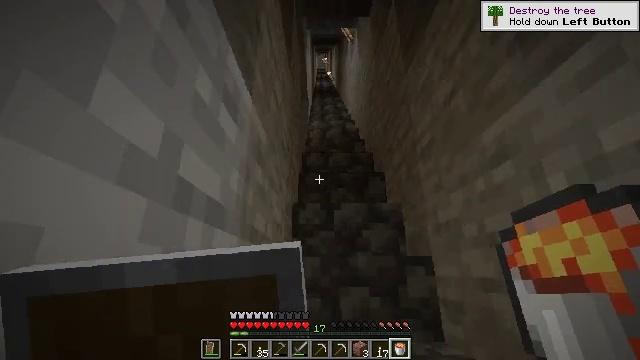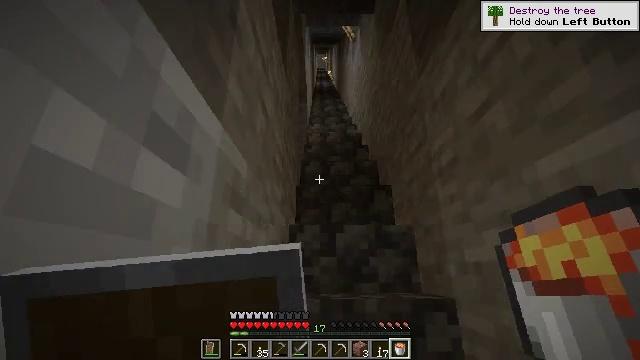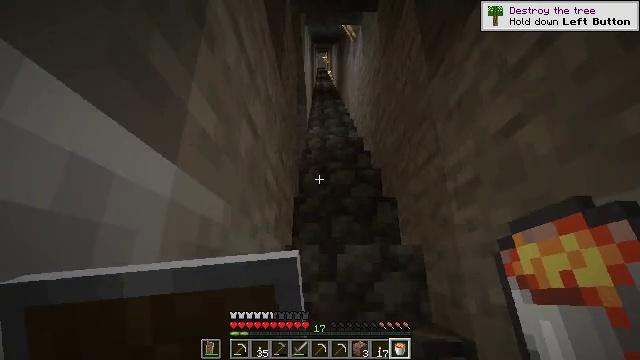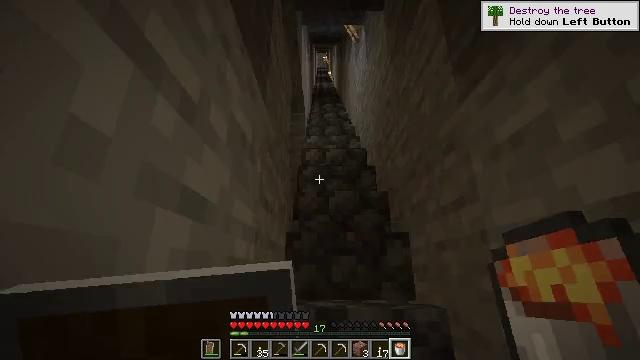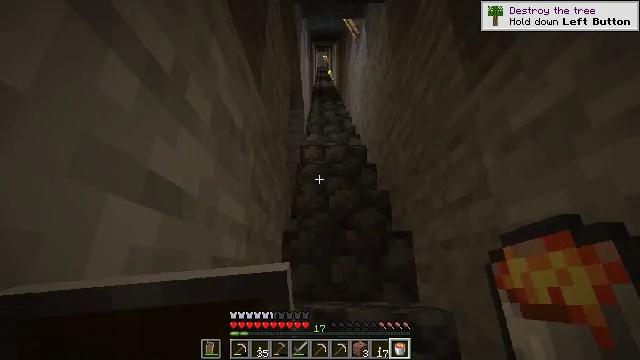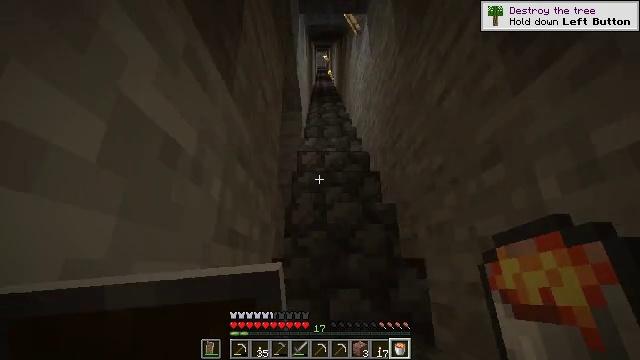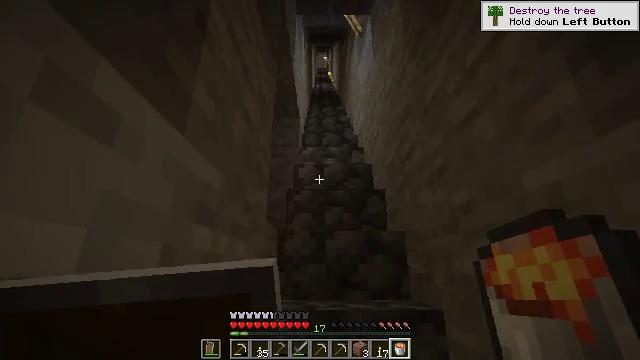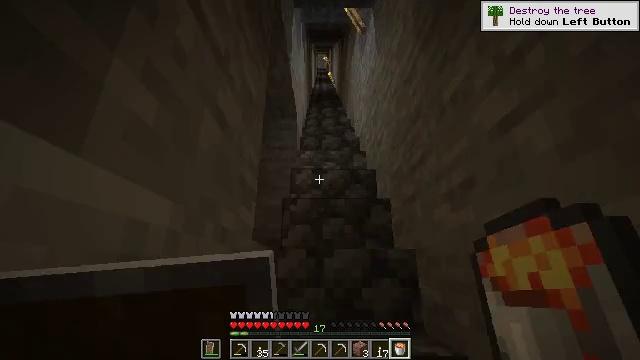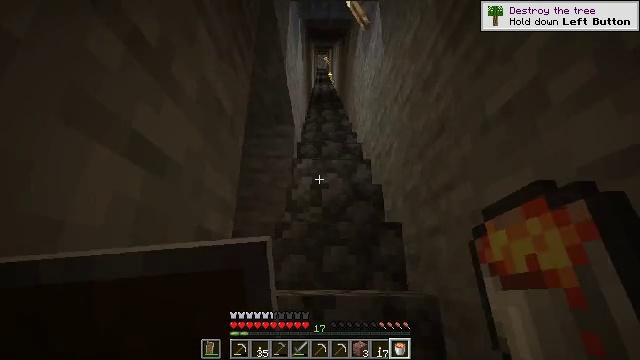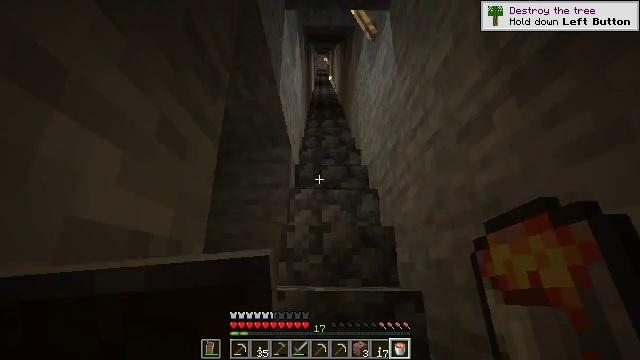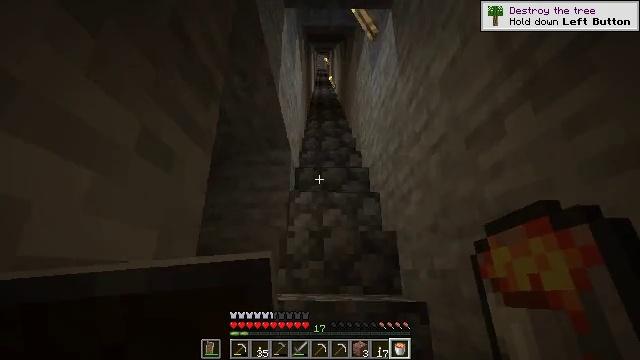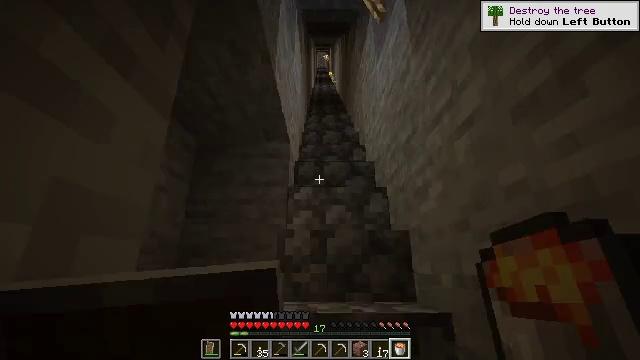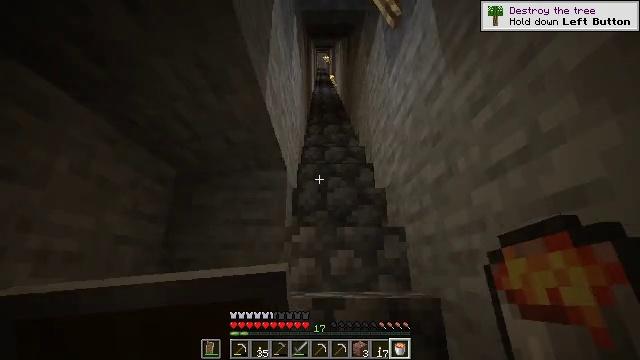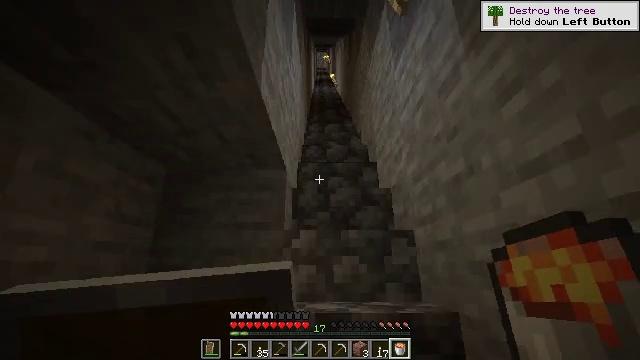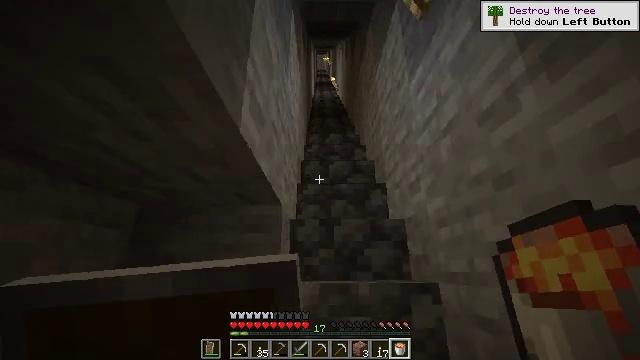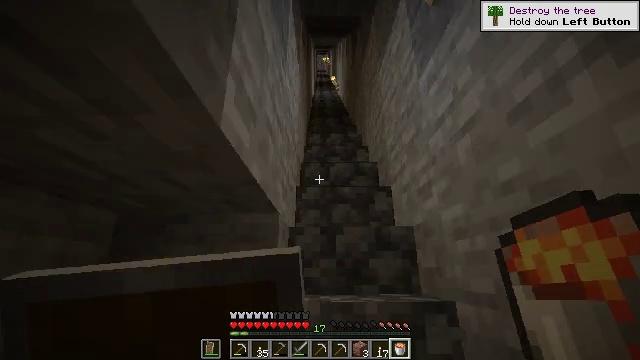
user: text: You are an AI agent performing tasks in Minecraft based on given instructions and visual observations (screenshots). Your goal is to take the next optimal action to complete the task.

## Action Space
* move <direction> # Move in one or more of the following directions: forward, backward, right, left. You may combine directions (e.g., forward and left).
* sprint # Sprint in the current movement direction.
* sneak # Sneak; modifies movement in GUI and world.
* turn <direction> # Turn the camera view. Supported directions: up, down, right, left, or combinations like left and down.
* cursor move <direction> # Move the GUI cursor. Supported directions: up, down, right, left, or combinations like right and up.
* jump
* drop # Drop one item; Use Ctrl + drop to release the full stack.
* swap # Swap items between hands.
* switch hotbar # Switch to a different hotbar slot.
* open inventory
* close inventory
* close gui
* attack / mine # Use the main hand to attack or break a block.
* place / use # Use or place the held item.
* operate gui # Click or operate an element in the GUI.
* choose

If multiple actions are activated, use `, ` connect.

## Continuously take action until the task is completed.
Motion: motion action
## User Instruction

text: craft item air
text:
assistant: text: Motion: move forward
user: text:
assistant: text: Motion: move forward
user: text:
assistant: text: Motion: move forward
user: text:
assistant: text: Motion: move forward
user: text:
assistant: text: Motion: move forward
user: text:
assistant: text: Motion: move forward
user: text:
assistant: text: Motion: move forward
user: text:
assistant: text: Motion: move forward
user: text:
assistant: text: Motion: move forward
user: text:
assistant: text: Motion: move forward
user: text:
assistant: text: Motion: move forward
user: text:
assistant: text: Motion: move forward
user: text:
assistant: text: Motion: move forward
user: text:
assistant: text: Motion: move forward
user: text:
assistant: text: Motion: move forward
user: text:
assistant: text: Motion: move forward
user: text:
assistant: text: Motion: move forward
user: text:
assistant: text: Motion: move forward
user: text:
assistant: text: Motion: move forward
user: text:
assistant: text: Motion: move forward
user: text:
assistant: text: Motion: move forward
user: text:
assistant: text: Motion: move forward
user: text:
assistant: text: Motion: move forward
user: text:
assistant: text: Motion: move forward
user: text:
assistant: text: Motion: move forward
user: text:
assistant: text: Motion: move forward
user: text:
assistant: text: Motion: move forward
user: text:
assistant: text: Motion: move forward
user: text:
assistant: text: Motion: move forward
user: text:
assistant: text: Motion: move forward